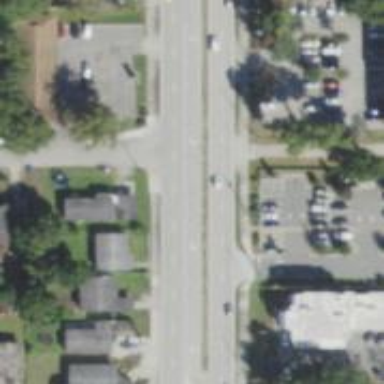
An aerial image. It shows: Unmarked road crossing.